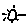
Label: sun